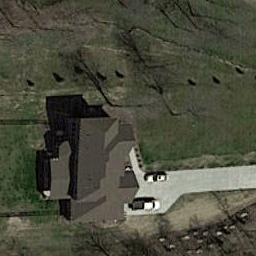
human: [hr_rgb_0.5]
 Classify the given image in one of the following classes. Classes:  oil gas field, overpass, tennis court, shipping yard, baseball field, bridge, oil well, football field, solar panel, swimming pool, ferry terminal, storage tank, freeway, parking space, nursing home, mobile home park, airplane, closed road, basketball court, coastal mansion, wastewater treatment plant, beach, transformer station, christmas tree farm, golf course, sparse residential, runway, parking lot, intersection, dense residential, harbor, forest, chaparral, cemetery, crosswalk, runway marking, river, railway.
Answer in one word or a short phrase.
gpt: sparse residential